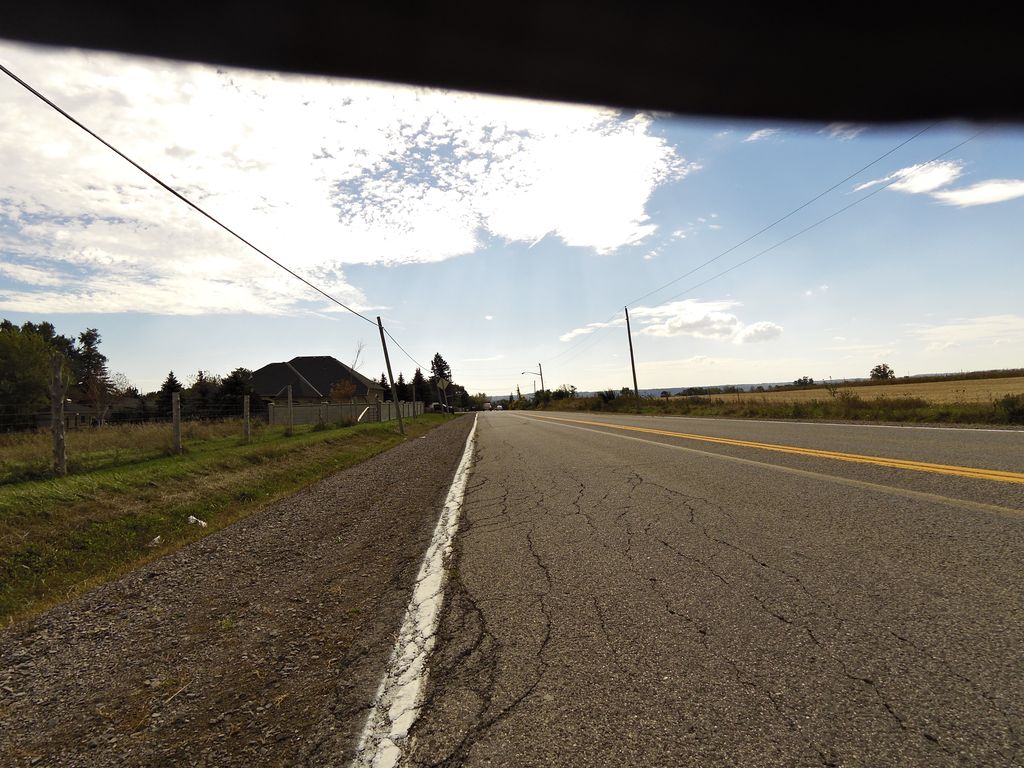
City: hamilton